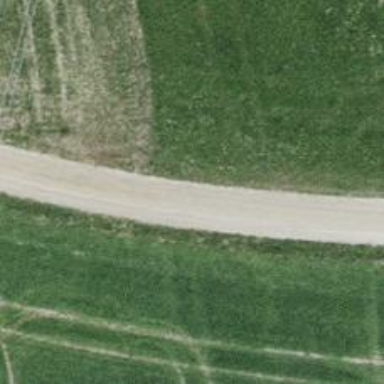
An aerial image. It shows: Gravel track with grade2 tracktype.